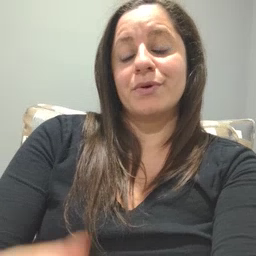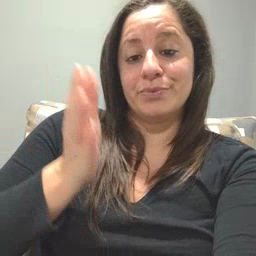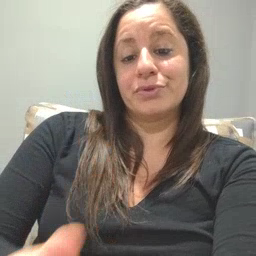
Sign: person